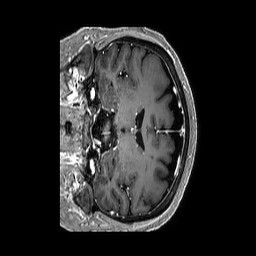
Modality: T1w
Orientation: coronal
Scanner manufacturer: philips
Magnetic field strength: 3 T
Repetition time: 0.006622 s
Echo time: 0.002974 s